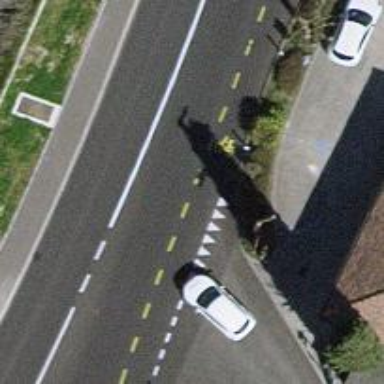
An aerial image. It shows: Secondary road with lane designated for cycling on the left side. The road surface is asphalt.